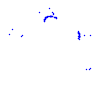
Particle: kaon